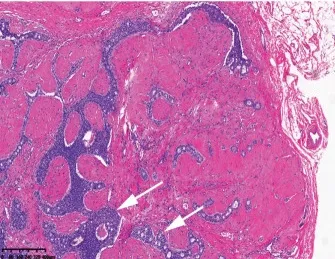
Morphological features: (A) one of the fibroadenomas in the right breast with intra-ductal epithelial hyperplasia, partly monoclonal sieve-like hyperplasia (arrows). Scale bars:. 80 mum.
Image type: pathology (h&e)